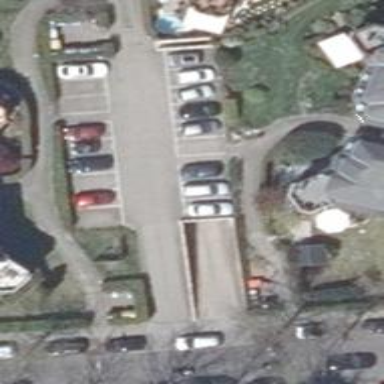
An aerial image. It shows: Parking entrance.